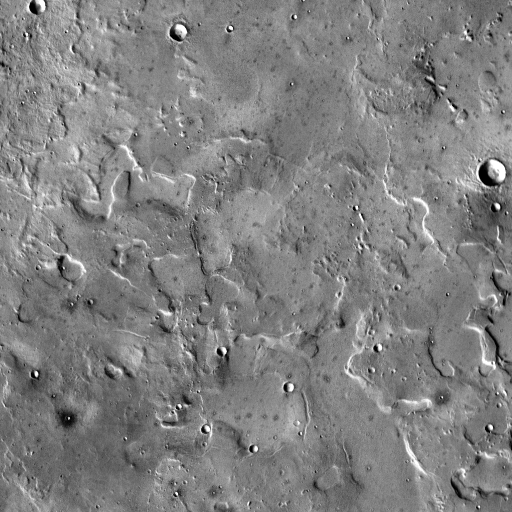
Crater classes present: Background, Other, Buried